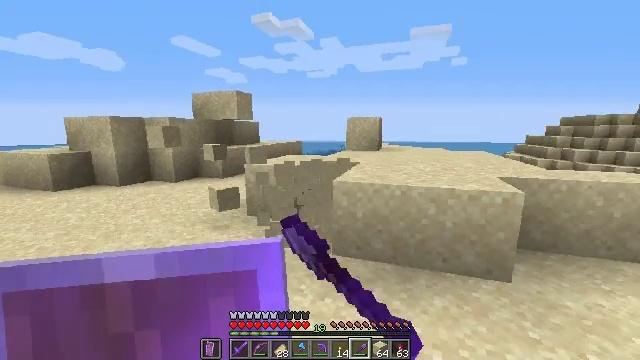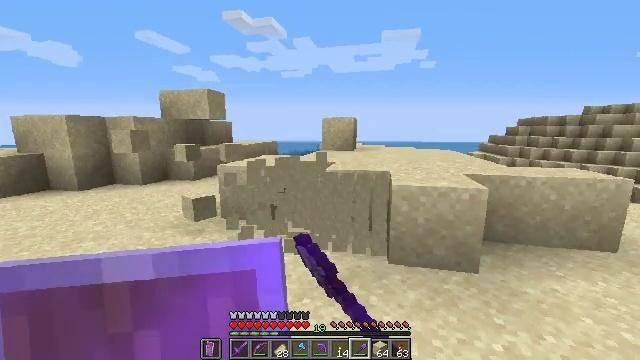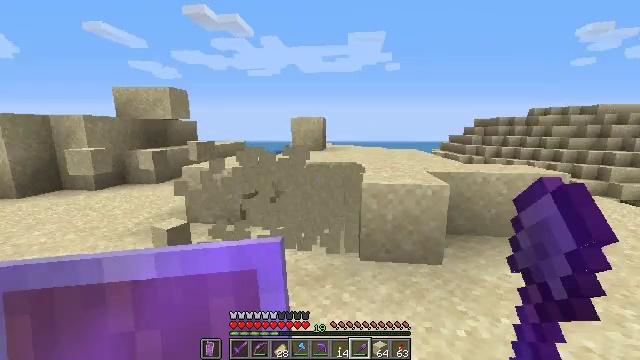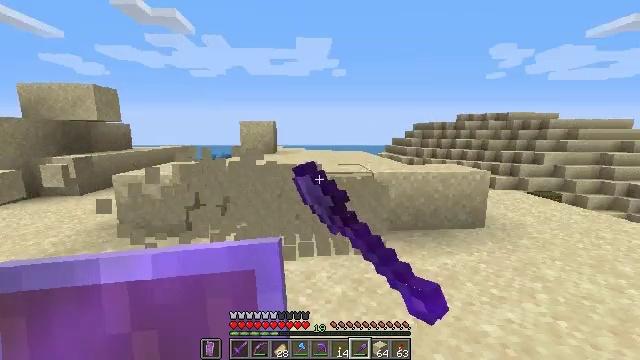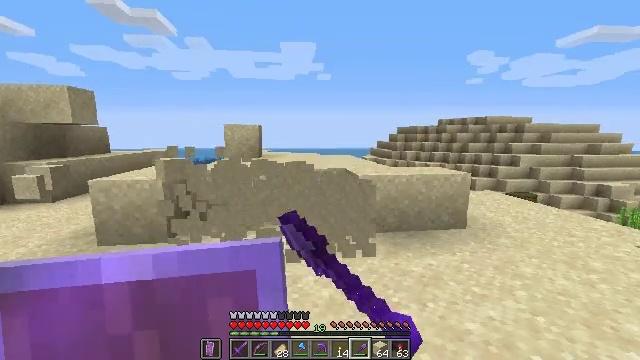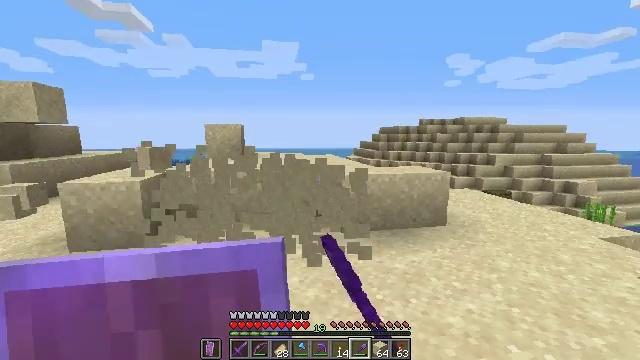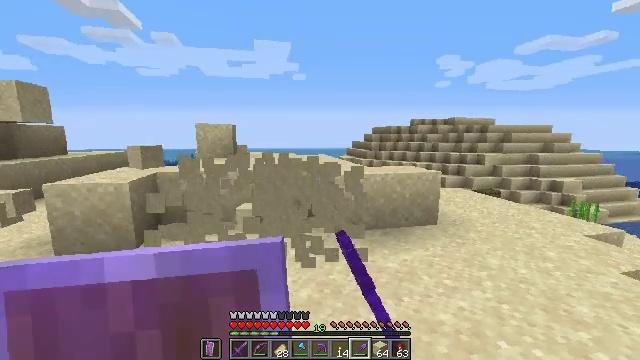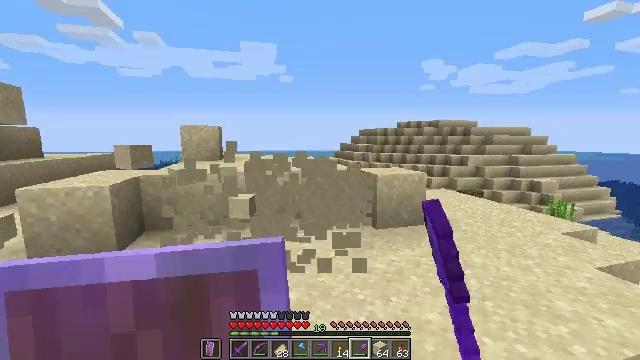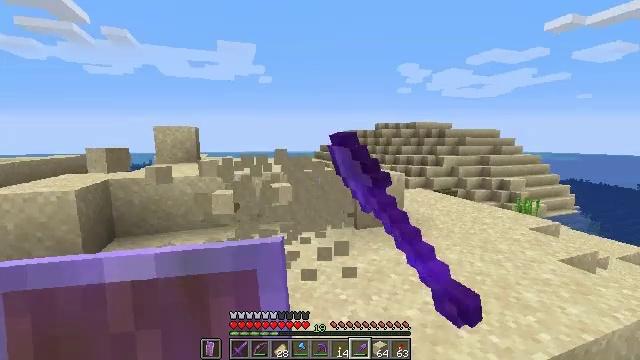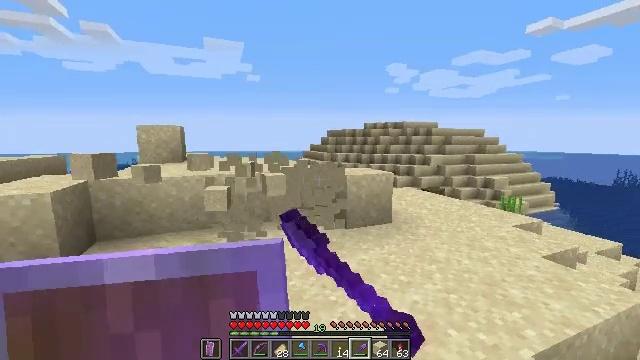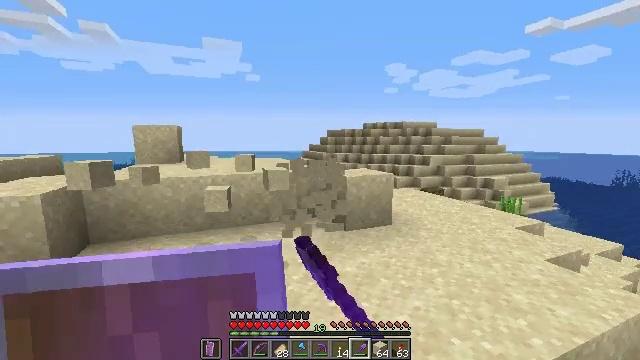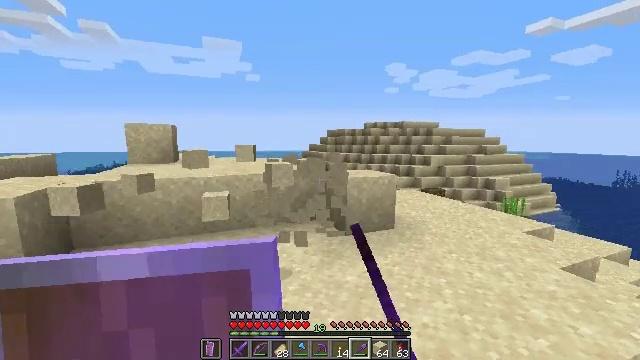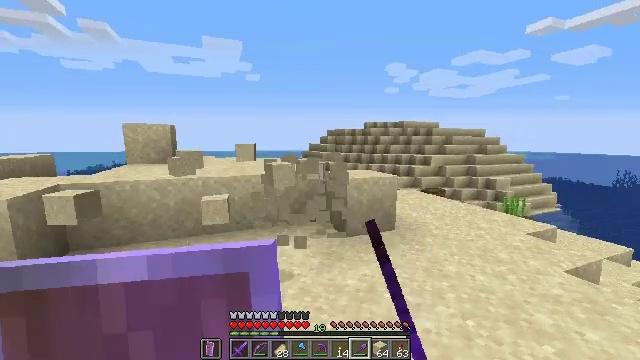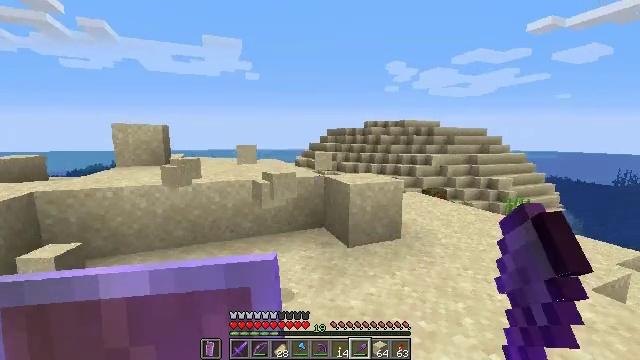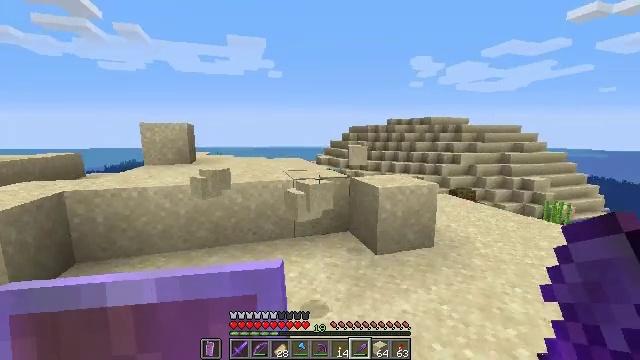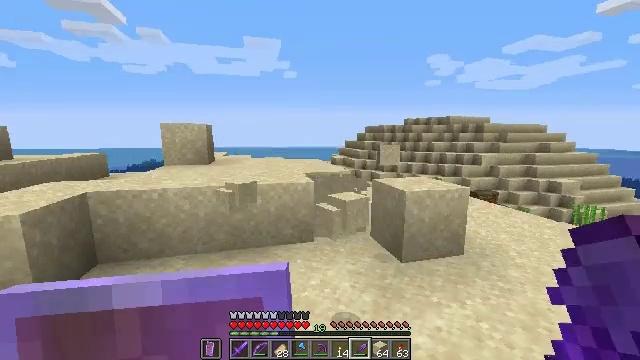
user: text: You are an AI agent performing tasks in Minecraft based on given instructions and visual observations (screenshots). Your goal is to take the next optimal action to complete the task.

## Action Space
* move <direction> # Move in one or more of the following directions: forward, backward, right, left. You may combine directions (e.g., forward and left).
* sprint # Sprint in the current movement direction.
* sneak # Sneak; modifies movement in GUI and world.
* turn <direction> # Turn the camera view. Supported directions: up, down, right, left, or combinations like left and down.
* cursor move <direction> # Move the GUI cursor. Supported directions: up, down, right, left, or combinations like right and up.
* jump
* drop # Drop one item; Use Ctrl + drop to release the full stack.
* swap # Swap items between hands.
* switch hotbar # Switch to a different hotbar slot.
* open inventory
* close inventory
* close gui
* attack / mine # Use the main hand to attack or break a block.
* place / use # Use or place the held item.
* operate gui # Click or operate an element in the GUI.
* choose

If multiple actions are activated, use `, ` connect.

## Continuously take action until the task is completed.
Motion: motion action
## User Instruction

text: Dig up some sand.
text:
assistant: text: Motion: turn right, attack / mine
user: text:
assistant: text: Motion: turn right, attack / mine
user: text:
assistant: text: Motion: turn right, attack / mine
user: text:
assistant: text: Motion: turn right, attack / mine
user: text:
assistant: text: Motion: turn right, attack / mine
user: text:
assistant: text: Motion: turn right, attack / mine
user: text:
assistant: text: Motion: turn right, attack / mine
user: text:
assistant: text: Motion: turn right, attack / mine
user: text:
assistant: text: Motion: move forward, turn right, attack / mine
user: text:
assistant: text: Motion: move forward, attack / mine
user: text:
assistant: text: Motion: move forward, attack / mine
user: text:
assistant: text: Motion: move forward, attack / mine
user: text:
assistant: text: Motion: move forward, attack / mine
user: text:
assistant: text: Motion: move forward and move left, turn left, attack / mine
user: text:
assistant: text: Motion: move forward and move left, turn left, attack / mine
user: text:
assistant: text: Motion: move forward and move left, turn left, attack / mine
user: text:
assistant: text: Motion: move forward and move left, turn left, attack / mine
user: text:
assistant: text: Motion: move forward and move left, turn left, attack / mine
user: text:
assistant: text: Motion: move forward and move left, turn left, attack / mine
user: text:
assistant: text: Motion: move forward and move left, turn left, attack / mine
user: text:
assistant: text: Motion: move forward and move left, turn left and down, attack / mine
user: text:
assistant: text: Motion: move forward and move left, turn left and down, attack / mine
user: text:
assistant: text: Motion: move forward and move left, turn left, attack / mine
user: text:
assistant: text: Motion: move forward and move left, attack / mine
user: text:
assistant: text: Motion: move forward and move left, attack / mine
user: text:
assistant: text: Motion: move forward and move right, attack / mine
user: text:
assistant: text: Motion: move forward and move right, turn right, attack / mine
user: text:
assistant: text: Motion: move right, turn right, attack / mine
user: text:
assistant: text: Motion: move right, turn right, attack / mine
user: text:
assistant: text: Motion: move right, turn right, attack / mine